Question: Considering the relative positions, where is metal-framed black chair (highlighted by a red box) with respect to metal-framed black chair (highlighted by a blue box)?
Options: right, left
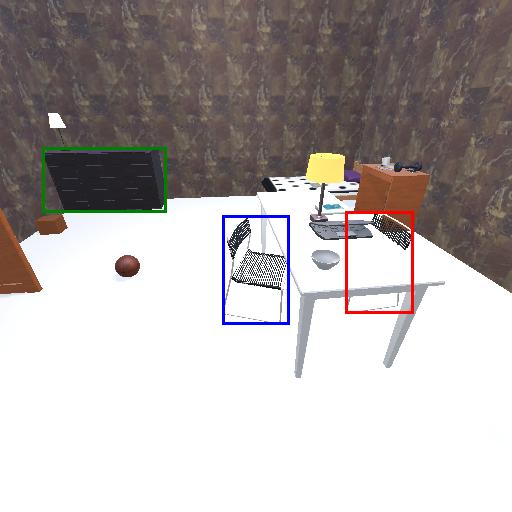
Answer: right